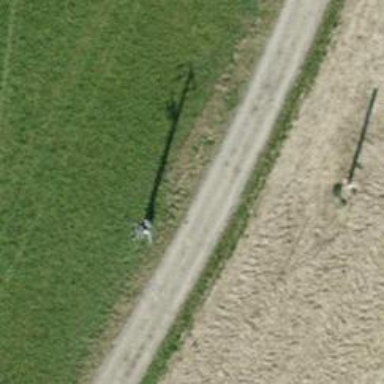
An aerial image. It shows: Compacted track road with grade3 tracktype.